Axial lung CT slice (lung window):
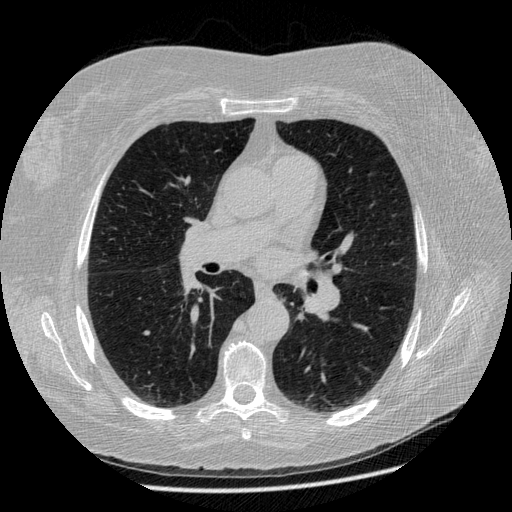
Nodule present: no